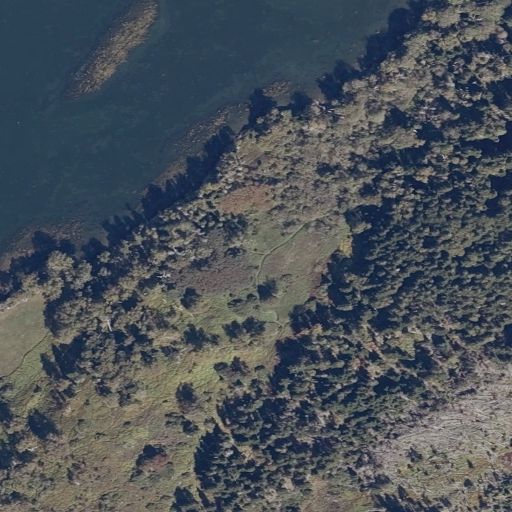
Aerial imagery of island in Maine named Haskell Island containing evergreen forest, mixed forest, open water, deciduous forest, herbaceous wetlands, shrub, and woody wetlands